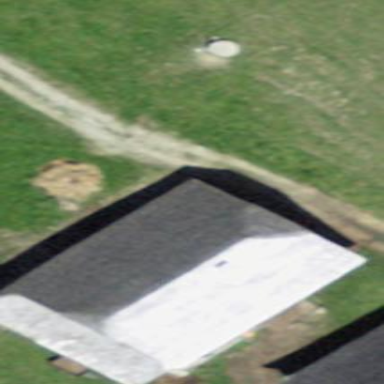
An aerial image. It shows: Farm auxiliary building.